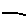
Label: line